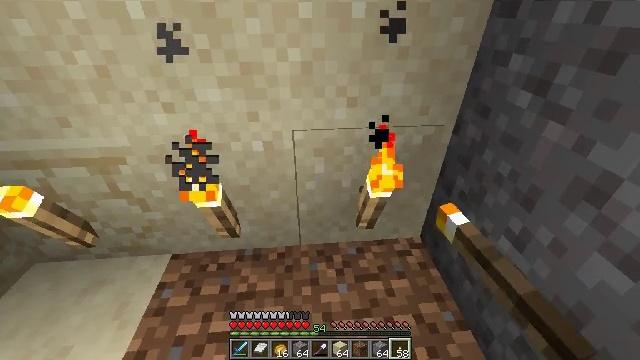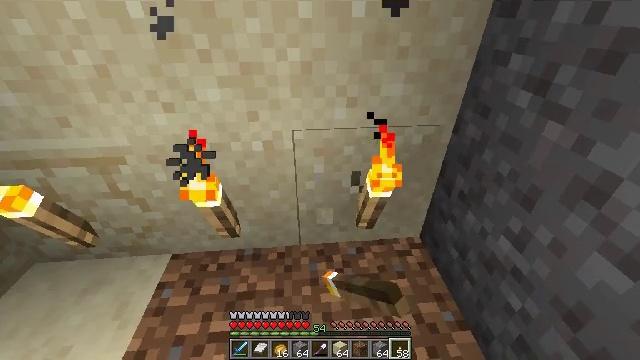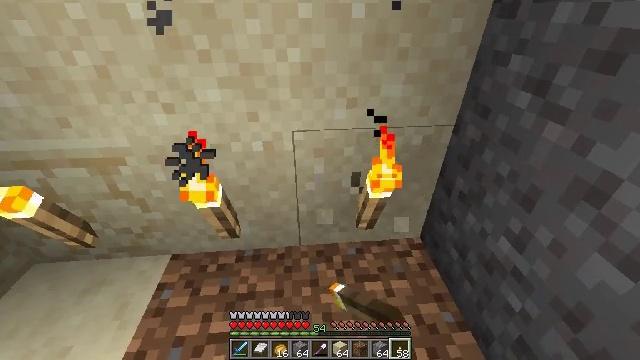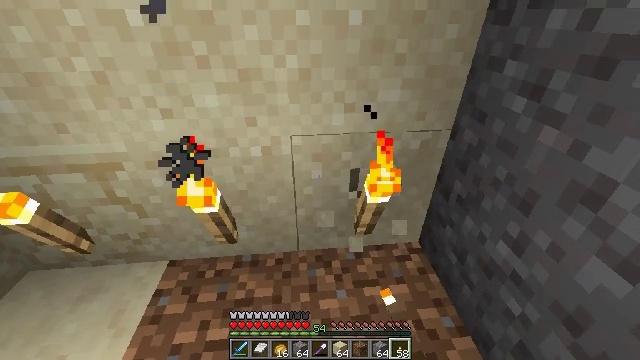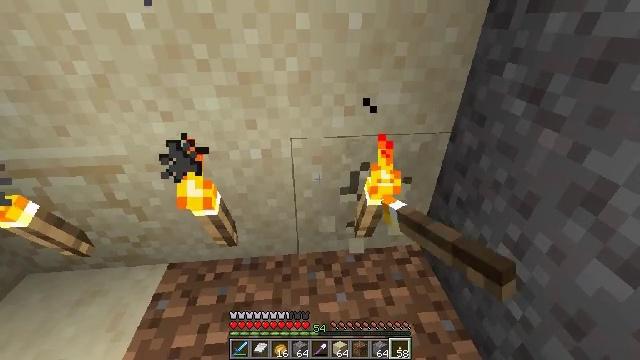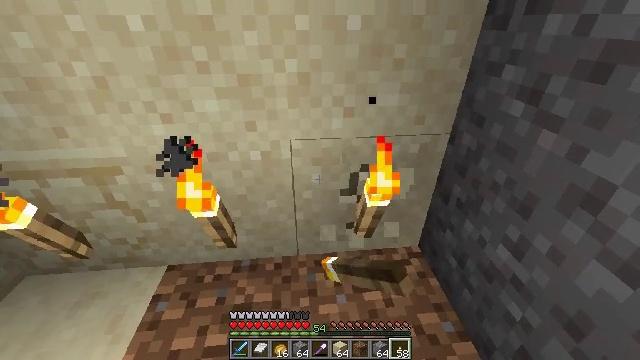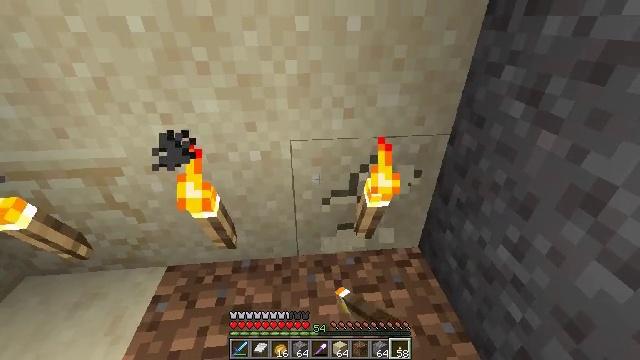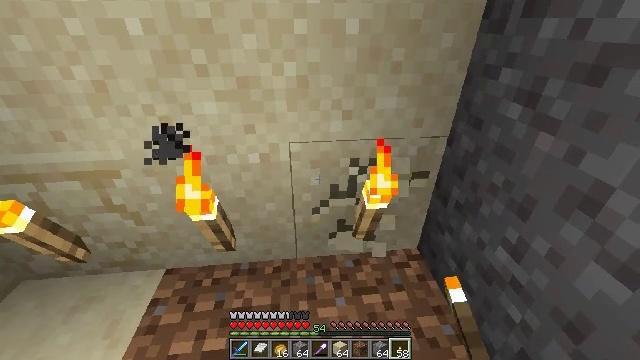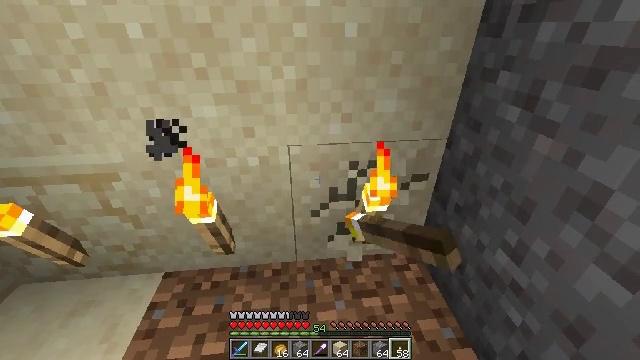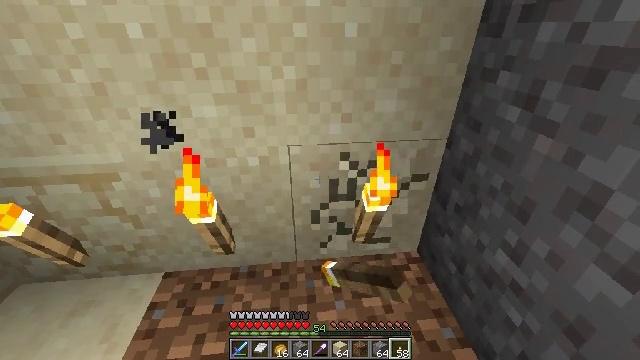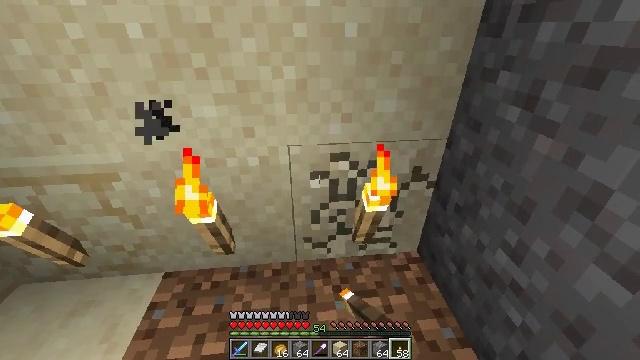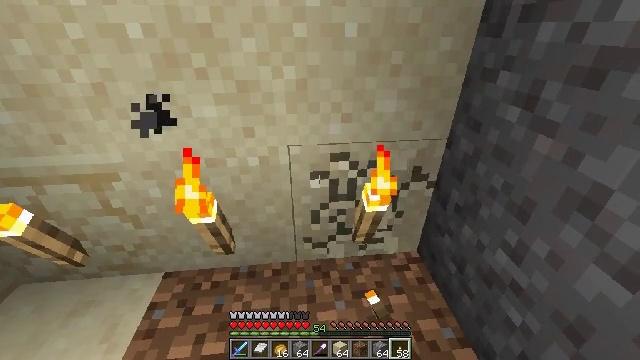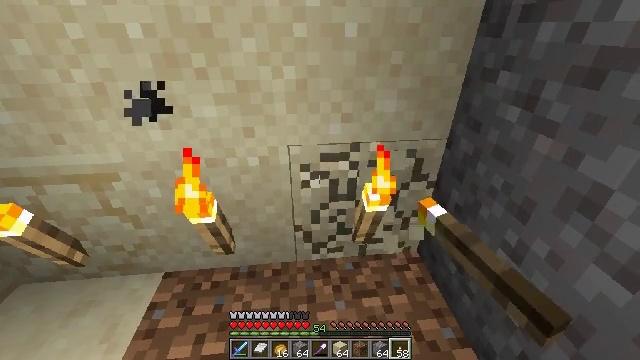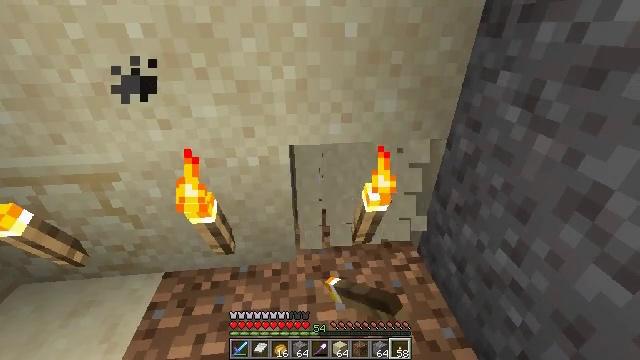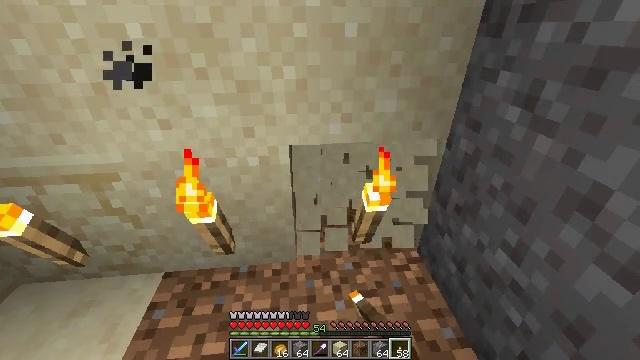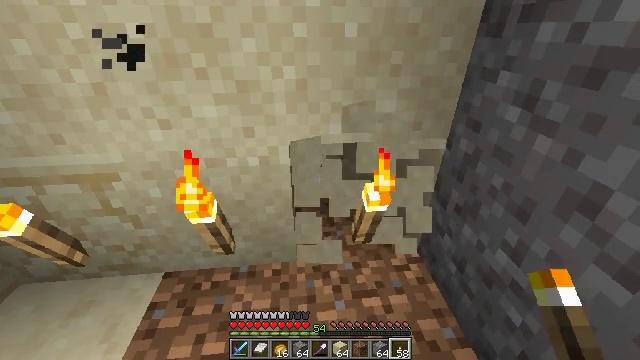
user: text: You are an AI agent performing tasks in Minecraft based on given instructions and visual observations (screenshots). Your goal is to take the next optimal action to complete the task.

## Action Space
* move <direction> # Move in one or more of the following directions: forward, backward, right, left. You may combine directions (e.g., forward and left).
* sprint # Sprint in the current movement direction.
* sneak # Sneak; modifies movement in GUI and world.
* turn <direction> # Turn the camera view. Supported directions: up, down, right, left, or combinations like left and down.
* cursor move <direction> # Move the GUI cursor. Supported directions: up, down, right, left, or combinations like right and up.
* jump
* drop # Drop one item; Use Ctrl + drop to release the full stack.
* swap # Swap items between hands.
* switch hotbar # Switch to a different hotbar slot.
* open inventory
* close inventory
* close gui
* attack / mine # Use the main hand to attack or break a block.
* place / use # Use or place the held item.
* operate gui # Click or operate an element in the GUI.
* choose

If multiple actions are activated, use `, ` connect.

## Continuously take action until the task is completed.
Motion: motion action
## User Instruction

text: Attack the ground to gather sand.
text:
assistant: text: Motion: attack / mine
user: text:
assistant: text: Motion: attack / mine
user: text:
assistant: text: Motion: turn up, attack / mine
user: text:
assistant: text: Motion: attack / mine
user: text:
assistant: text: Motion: attack / mine
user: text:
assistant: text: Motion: attack / mine
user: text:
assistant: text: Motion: attack / mine
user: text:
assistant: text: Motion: attack / mine
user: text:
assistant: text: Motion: attack / mine
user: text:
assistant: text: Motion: attack / mine
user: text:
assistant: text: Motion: attack / mine
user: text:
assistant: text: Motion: attack / mine
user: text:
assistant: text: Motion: attack / mine
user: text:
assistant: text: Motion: attack / mine
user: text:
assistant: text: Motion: attack / mine
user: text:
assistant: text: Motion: attack / mine
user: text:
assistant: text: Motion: attack / mine
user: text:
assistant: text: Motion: attack / mine and use / place